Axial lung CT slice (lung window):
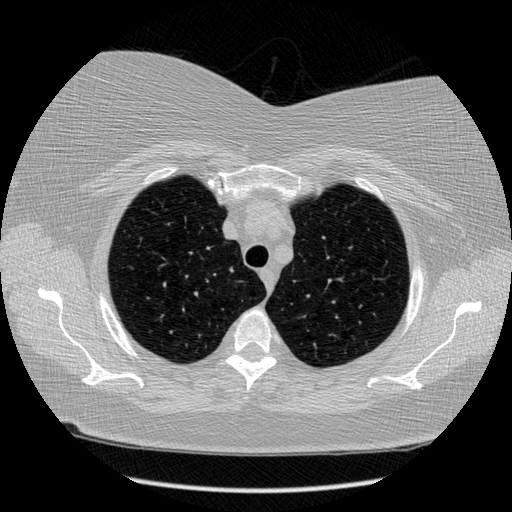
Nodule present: no